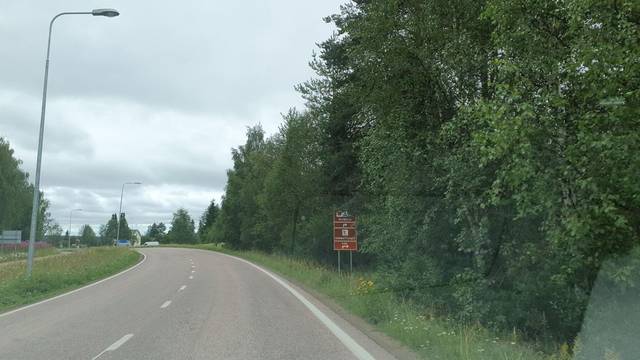
Region: Finland
Coordinates: 67.414, 26.61